Question: How how to draw programically gradient like this in iOS?

For now I have found only code for creating gradient from the center to the edge of the circle (in addition only full circle).
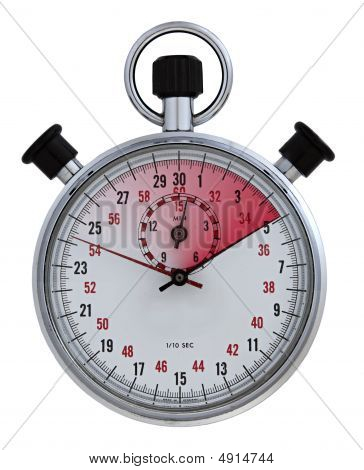
Answer: If you want a gradient like that, you may have to implement it yourself. For example, this creates a pixel buffer data provider, fills it with alpha/red/green/blue data in that sort of sweeping radial pattern, and creates an image from that:
'''
- (UIImage *)buildAngularGradientInRect:(CGRect)rect
radius:(CGFloat)radius
startAngle:(CGFloat)startAngle
endAngle:(CGFloat)endAngle
startColor:(UIColor *)startColor
endColor:(UIColor *)endColor
clockwise:(BOOL)clockwise
scale:(CGFloat)scale
{
if (scale == 0) scale = [[UIScreen mainScreen] scale];
CGFloat startRed, startGreen, startBlue, startAlpha;
[startColor getRed:&startRed green:&startGreen blue:&startBlue alpha:&startAlpha];
CGFloat endRed, endGreen, endBlue, endAlpha;
[endColor getRed:&endRed green:&endGreen blue:&endBlue alpha:&endAlpha];
size_t width = rect.size.width * scale;
size_t height = rect.size.height * scale;
CGPoint center = CGPointMake(width / 2.0, height / 2.0);
size_t bufferSize = width * height * 4;
NSMutableData *data = [NSMutableData dataWithCapacity:bufferSize];
struct {
UInt8 alpha;
UInt8 red;
UInt8 green;
UInt8 blue;
} argb;
size_t bitsPerComponent = 8;
size_t bitsPerPixel = 4 * bitsPerComponent;
size_t bytesPerRow = 4 * width;
for (NSInteger y = 0; y < height; y++) {
for (NSInteger x = 0; x < width; x++) {
CGFloat angle = atan2(y - center.y, x - center.x);
CGFloat distance = hypot(y - center.y, x - center.x);
CGFloat value = [self percentAngle:angle betweenStart:startAngle end:endAngle clockwise:clockwise];
if (distance <= (radius * scale) && value >= 0.0 && value <= 1.0) {
argb.alpha = (startAlpha + (endAlpha - startAlpha) * value) * 255;
argb.red = (startRed + (endRed - startRed) * value) * 255;
argb.green = (startGreen + (endGreen - startGreen) * value) * 255;
argb.blue = (startBlue + (endBlue - startBlue) * value) * 255;
} else {
argb.alpha = 0;
argb.red = 255;
argb.green = 255;
argb.blue = 255;
}
[data appendBytes:&argb length:sizeof(argb)];
}
}
CGColorSpaceRef colorSpace = CGColorSpaceCreateDeviceRGB();
CGDataProviderRef provider = CGDataProviderCreateWithCFData((__bridge CFDataRef)data);
CGImageRef imageRef = CGImageCreate(width,
height,
bitsPerComponent,
bitsPerPixel,
bytesPerRow,
colorSpace,
(CGBitmapInfo)kCGImageAlphaPremultipliedFirst,
provider,
NULL,
NO,
kCGRenderingIntentDefault);
CGColorSpaceRelease(colorSpace);
CGDataProviderRelease(provider);
UIImage *image = [UIImage imageWithCGImage:imageRef scale:scale orientation:UIImageOrientationUp];
CGImageRelease(imageRef);
return image;
}
- (CGFloat)percentAngle:(CGFloat)angle betweenStart:(CGFloat)start end:(CGFloat)end clockwise:(BOOL)clockwise
{
while (start < 0) start += M_PI * 2.0;
while (angle < 0) angle += M_PI * 2.0;
while (end < 0) end += M_PI * 2.0;
if (clockwise) {
while (end < start) end += M_PI * 2.0;
while (angle < start) angle += M_PI * 2.0;
} else {
while (start < end) end -= M_PI * 2.0;
while (start < angle) angle -= M_PI * 2.0;
}
CGFloat range = end - start;
CGFloat value = angle - start;
return value / range;
}
'''
So, you can either create a simple 'UIImage':
'''
UIImageView *imageView = [[UIImageView alloc] initWithFrame:CGRectMake(50, 50, 100, 100)];
[self.view addSubview:imageView];
UIImage *image = [self buildAngularGradientInRect:imageView.bounds
radius:imageView.bounds.size.width / 2.0
startAngle:M_PI + M_PI_4
endAngle:M_PI + M_PI_2 + M_PI_4
startColor:[UIColor whiteColor]
endColor:[UIColor redColor]
clockwise:YES
scale:0];
imageView.image = image;
'''
Or, as in your example, create an gradient that uses the alpha channel and then apply that as a mask to another view:
'''
UIImage *image = [self buildAngularGradientInRect:view.bounds
radius:view.bounds.size.width / 2.0
startAngle:M_PI + M_PI_4
endAngle:M_PI + M_PI_2 + M_PI_4
startColor:[UIColor clearColor]
endColor:[UIColor whiteColor]
clockwise:YES
scale:0];
CALayer *maskLayer = [CALayer layer];
maskLayer.frame = view.bounds;
maskLayer.contents = (id)image.CGImage;
view.layer.mask = maskLayer;
'''
Hopefully this illustrates the pixel-level control that one can apply to an image or to a mask.
---
FWIW, here is a Swift 3 rendition:
'''
func buildAngularGradient(in rect: CGRect, radius: CGFloat, startAngle: CGFloat, endAngle: CGFloat, startColor: UIColor, endColor: UIColor, clockwise: Bool = true, scale: CGFloat = UIScreen.main.scale) -> UIImage? {
var startRed: CGFloat = 0
var startGreen: CGFloat = 0
var startBlue: CGFloat = 0
var startAlpha: CGFloat = 0
startColor.getRed(&startRed, green: &startGreen, blue: &startBlue, alpha: &startAlpha)
var endRed: CGFloat = 0
var endGreen: CGFloat = 0
var endBlue: CGFloat = 0
var endAlpha: CGFloat = 0
endColor.getRed(&endRed, green: &endGreen, blue: &endBlue, alpha: &endAlpha)
let width = Int(rect.size.width * scale)
let height = Int(rect.size.height * scale)
let center = CGPoint(x: width / 2, y: height / 2)
let space = CGColorSpaceCreateDeviceRGB()
let context = CGContext(data: nil, width: width, height: height, bitsPerComponent: 8, bytesPerRow: width * 4, space: space, bitmapInfo: Pixel.bitmapInfo)!
let buffer = context.data!
let pixels = buffer.bindMemory(to: Pixel.self, capacity: width * height)
var pixel: Pixel
for y in 0 ..< height {
for x in 0 ..< width {
let angle = atan2(CGFloat(y) - center.y, CGFloat(x) - center.x)
let distance = hypot(CGFloat(y) - center.y, CGFloat(x) - center.x)
let value = percent(angle: angle, between: startAngle, and: endAngle, clockwise: true)
// CGFloat value = [self percentAngle:angle betweenStart:startAngle end:endAngle clockwise:clockwise];
if distance <= (radius * scale) && value >= 0.0 && value <= 1.0 {
pixel = Pixel(red: UInt8((startRed + (endRed - startRed) * value) * 255),
green: UInt8((startGreen + (endGreen - startGreen) * value) * 255),
blue: UInt8((startBlue + (endBlue - startBlue) * value) * 255),
alpha: UInt8((startAlpha + (endAlpha - startAlpha) * value) * 255))
} else {
pixel = Pixel(red: 255, green: 255, blue: 255, alpha: 0)
}
pixels[y * width + x] = pixel
}
}
let cgImage = context.makeImage()!
return UIImage(cgImage: cgImage, scale: scale, orientation: .up)
}
private func percent(angle: CGFloat, between start: CGFloat, and end: CGFloat, clockwise: Bool) -> CGFloat {
var start = start
while start < 0 { start += .pi * 2 }
var angle = angle
while angle < 0 { angle += .pi * 2 }
var end = end
while end < 0 { end += .pi * 2 }
if clockwise {
while (end < start) { end += .pi * 2 }
while (angle < start) { angle += .pi * 2 }
} else {
while (start < end) { end -= .pi * 2 }
while (start < angle) { angle -= .pi * 2 }
}
let range = end - start
let value = angle - start
return value / range;
}
'''
Where
'''
struct Pixel: Equatable {
private var rgba: UInt32
var red: UInt8 {
return UInt8((rgba >> 24) & 255)
}
var green: UInt8 {
return UInt8((rgba >> 16) & 255)
}
var blue: UInt8 {
return UInt8((rgba >> 8) & 255)
}
var alpha: UInt8 {
return UInt8((rgba >> 0) & 255)
}
init(red: UInt8, green: UInt8, blue: UInt8, alpha: UInt8) {
rgba = (UInt32(red) << 24) | (UInt32(green) << 16) | (UInt32(blue) << 8) | (UInt32(alpha) << 0)
}
static let bitmapInfo = CGImageAlphaInfo.premultipliedLast.rawValue | CGBitmapInfo.byteOrder32Little.rawValue
static func ==(lhs: Pixel, rhs: Pixel) -> Bool {
return lhs.rgba == rhs.rgba
}
}
'''